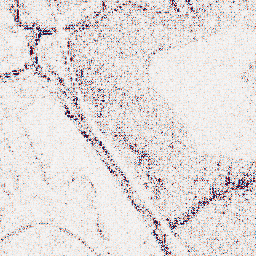
Category: wavelet
Decomposition family: wavelet_reverse_biorthogonal
Decomposition parameters: wavelet: rbio2.4
level: 1
Upsampling method: regularized
Upsampling parameters: scale: 2
lambda_reg: 0.01
Upsampling scale: 2